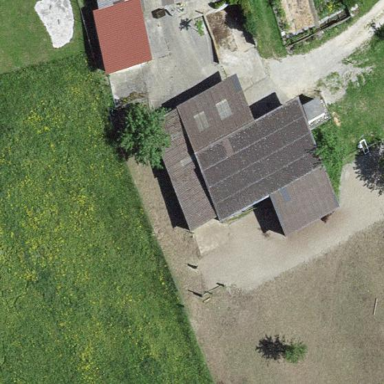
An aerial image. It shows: Rural barn.